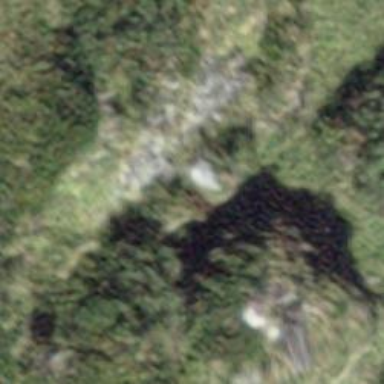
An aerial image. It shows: Cliff in nature.